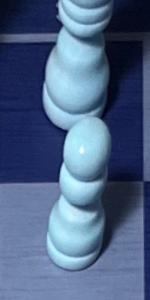
Label: Pawn_White